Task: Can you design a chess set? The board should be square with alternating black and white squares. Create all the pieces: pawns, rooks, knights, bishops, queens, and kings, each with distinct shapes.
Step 4409:
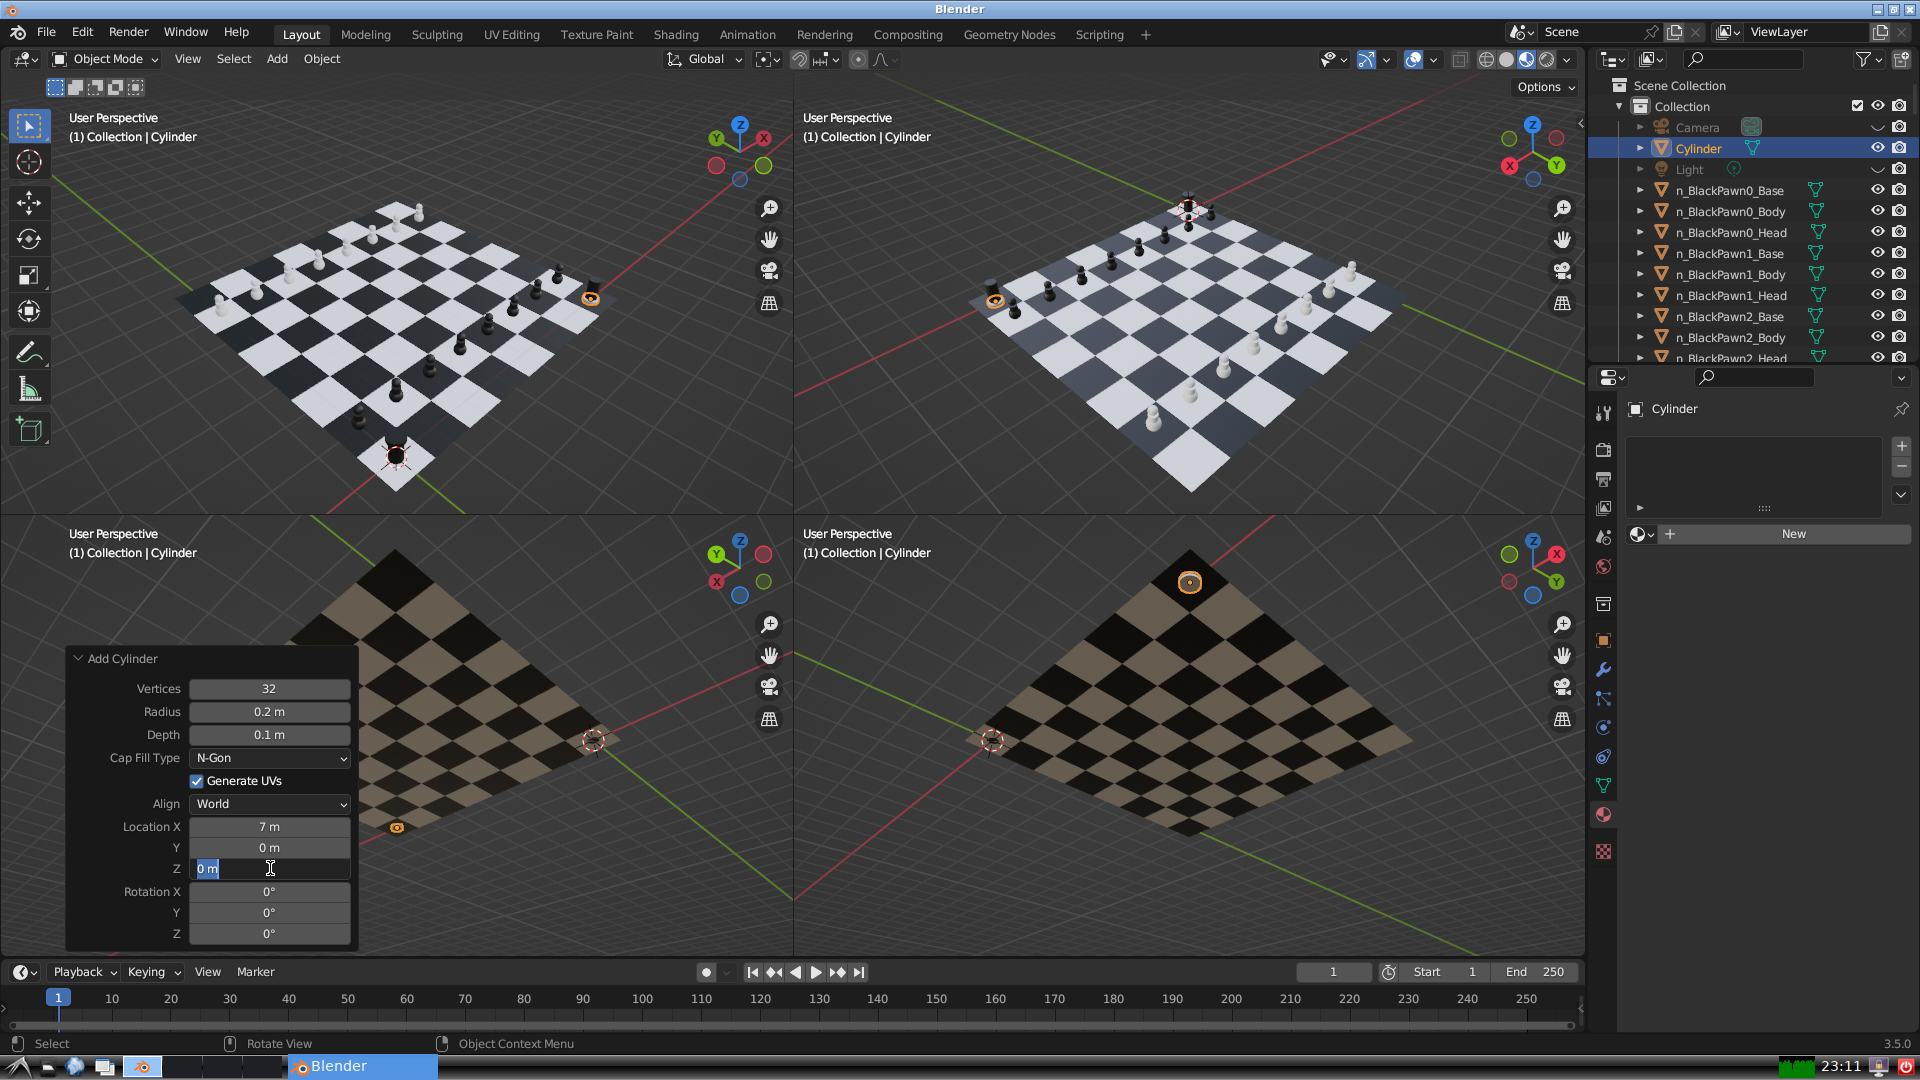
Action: input_text: 0.55